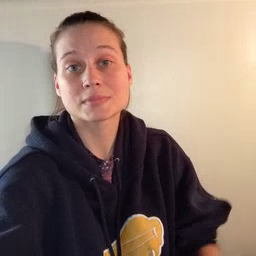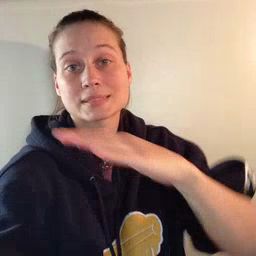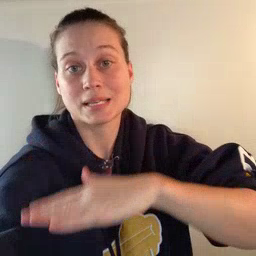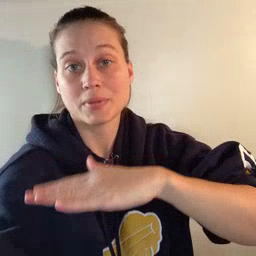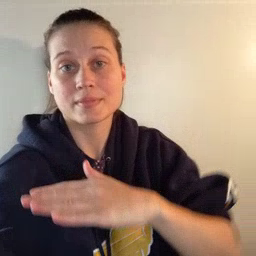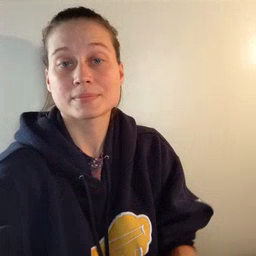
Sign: table